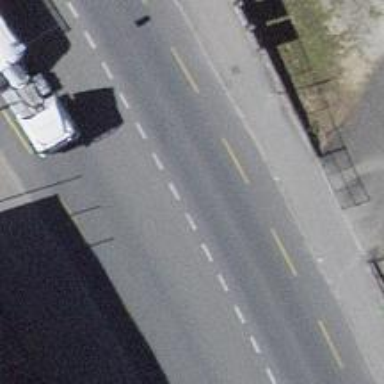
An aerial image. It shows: Primary highway with asphalt surface and lanes for cycling on both sides.